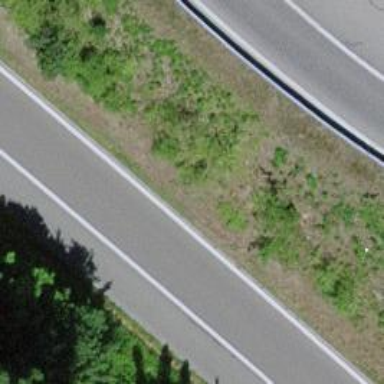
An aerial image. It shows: Motorway link.